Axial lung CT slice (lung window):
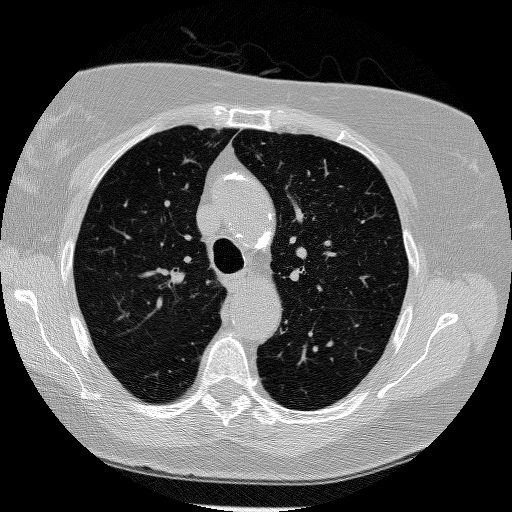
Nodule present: no